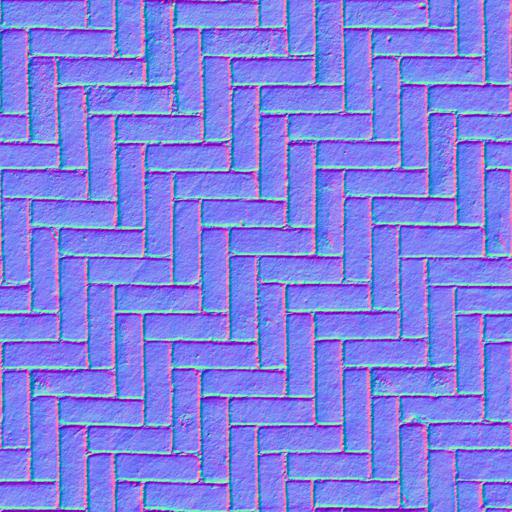
herringbone pavement paving stones